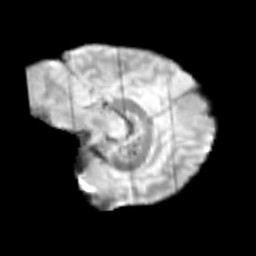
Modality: T2w
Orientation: sagittal
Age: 9
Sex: male
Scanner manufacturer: siemens
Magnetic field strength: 3 T
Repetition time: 3.8 s
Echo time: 0.07 s